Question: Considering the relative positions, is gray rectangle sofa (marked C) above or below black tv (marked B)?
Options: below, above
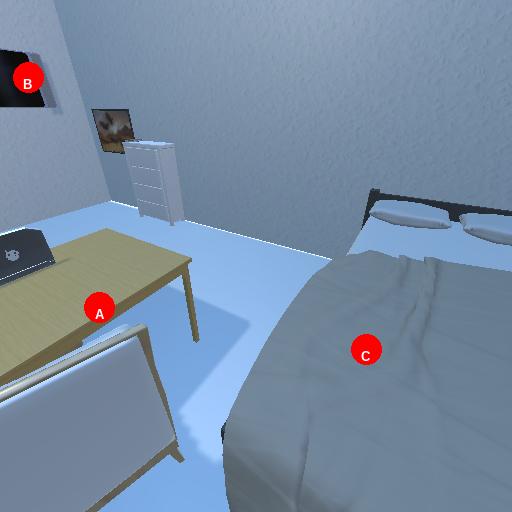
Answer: below